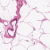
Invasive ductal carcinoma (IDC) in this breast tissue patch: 0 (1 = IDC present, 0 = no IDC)